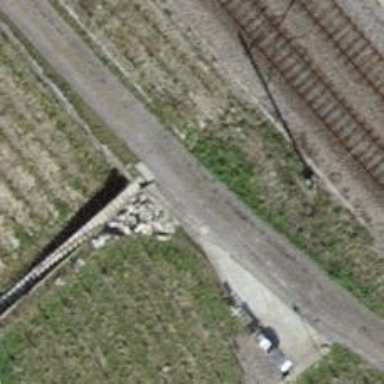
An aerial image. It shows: Agricultural track with grade1 tracktype suitable for agricultural vehicles.